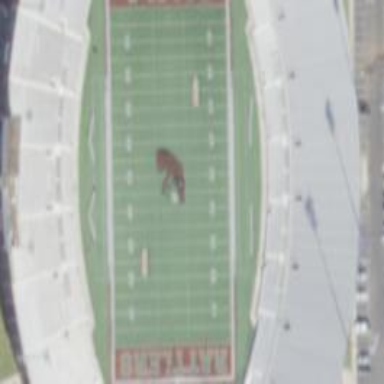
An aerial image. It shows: American football pitch with earth surface.